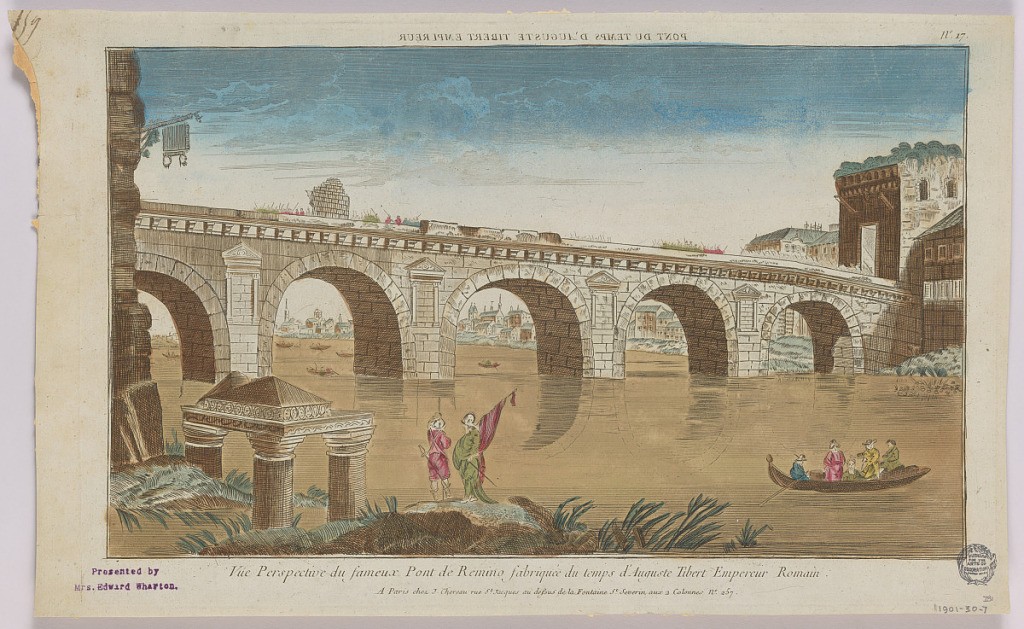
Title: Peep-show, Vue Perspective du Fameaux Pont de Remino Fabriquee du Temps d'Auguste Tibert Empereur Romain, No. 17
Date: ca. 1750
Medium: Engraving in ink with washes of watercolor on paper, mounted on scrapbook page
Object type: Print
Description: Peep-show print